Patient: sex F, age 39
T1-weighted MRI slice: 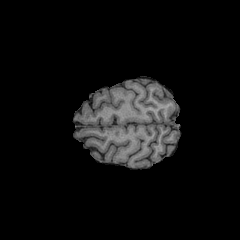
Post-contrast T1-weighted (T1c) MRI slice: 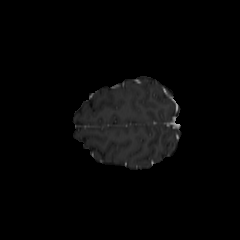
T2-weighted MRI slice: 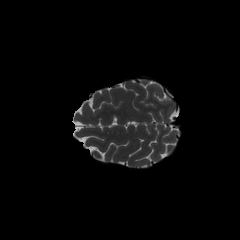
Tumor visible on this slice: no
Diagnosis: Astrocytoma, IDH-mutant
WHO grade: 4